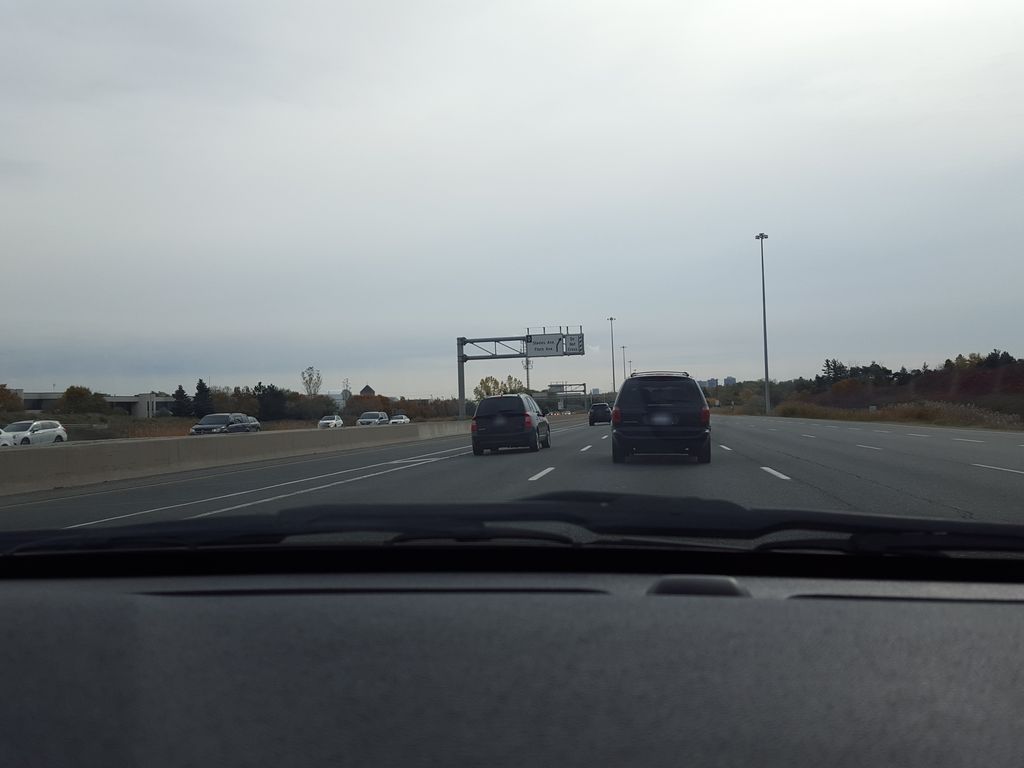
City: toronto